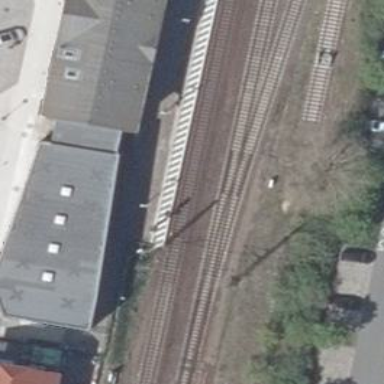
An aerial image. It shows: Railway signal.